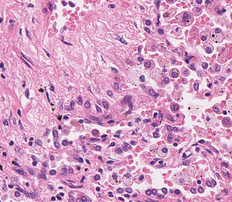
Tumor epithelial tissue: yes
Tumor-associated stroma tissue: yes
Normal tissue: no